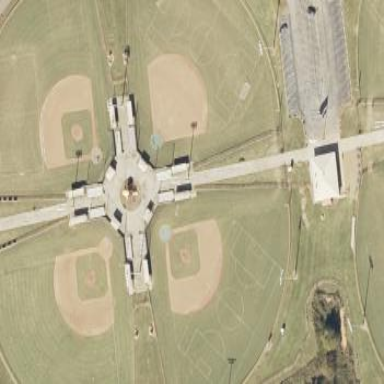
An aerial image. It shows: Baseball pitch for leisure land activities.